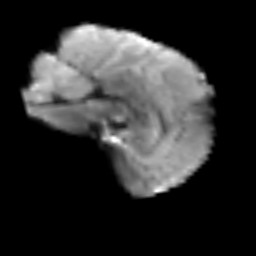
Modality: T2w
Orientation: sagittal
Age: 74
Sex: female
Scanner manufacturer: siemens
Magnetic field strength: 3 T
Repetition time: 3.2 s
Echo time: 0.081 s